Question: In one of my tables 'Fee' in column "ReceiptNo" in SQL Server 2012 database identity increment suddenly started jumping to 100s instead of 1 depending on the following two things.
1. if it is <PHONE> it is jumps to <PHONE>, if it is <PHONE>, it jumps to <PHONE> and if it is <PHONE>, it jumps to <PHONE>. What I want to make you note is that the last three digits remain constant i.e 306 whenever the jumping occurs as shown in the following picture.
2. this problem occurs when I restart my computer

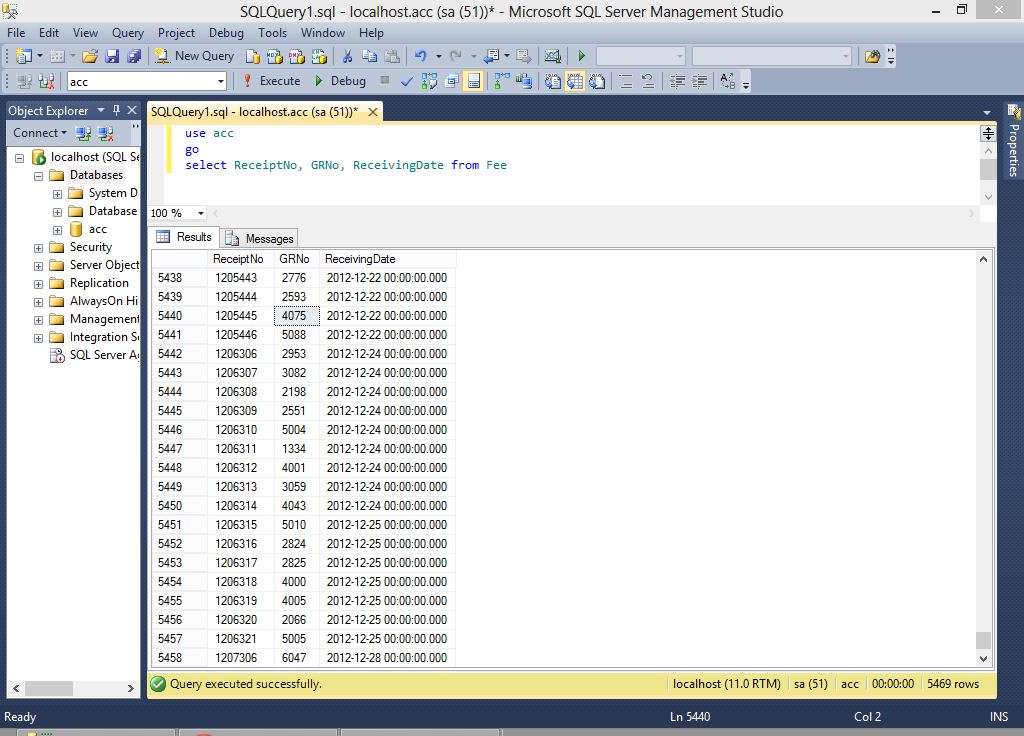
Answer: You are encountering this behaviour due to a performance improvement since SQL Server 2012.
It now by default uses a cache size of 1,000 when allocating 'IDENTITY' values for an 'int' column and restarting the service can "lose" unused values (The cache size is 10,000 for 'bigint'/'numeric').
This is mentioned in <URL>
> SQL Server might cache identity values for performance reasons and
some of the assigned values can be lost during a database failure or
server restart. This can result in gaps in the identity value upon
insert. If gaps are not acceptable then the application should use its
own mechanism to generate key values. Using a sequence generator with
the 'NOCACHE' option can limit the gaps to transactions that are never
committed.
From the data you have shown it looks like this happened after the data entry for 22 December then when it restarted SQL Server reserved the values '<PHONE> - <PHONE>'. After data entry for 24 - 25 December was done another restart and SQL Server reserved the next range '<PHONE> - <PHONE>' visible in the entries for the 28th.
Unless you are restarting the service with unusual frequency any "lost" values are unlikely to make any significant dent in the range of values allowed by the datatype so the best policy is not to worry about it.
If this is for some reason a real issue for you some possible workarounds are...
1. You can use a SEQUENCE instead of an identity column and define a smaller cache size for example and use NEXT VALUE FOR in a column default.
2. Or apply trace flag 272 which makes the IDENTITY allocation logged as in versions up to 2008 R2. This applies globally to all databases.
3. Or, for recent versions, execute ALTER DATABASE SCOPED CONFIGURATION SET IDENTITY_CACHE = OFF to disable the identity caching for a specific database.
'IDENTITY''IDENTITY''SEQUENCE'